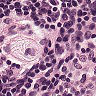
Metastatic tissue present: no